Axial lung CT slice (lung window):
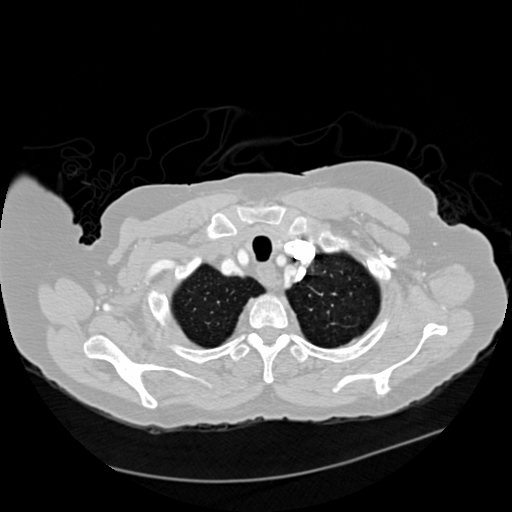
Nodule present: no